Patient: sex M, age 47
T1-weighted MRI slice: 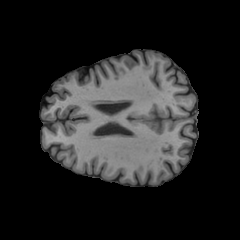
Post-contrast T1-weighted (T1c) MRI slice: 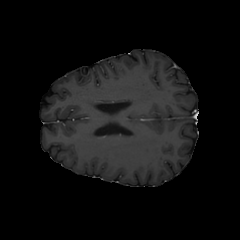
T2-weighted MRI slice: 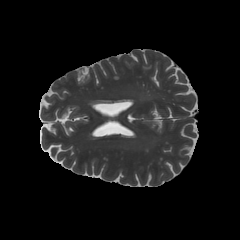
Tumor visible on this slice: no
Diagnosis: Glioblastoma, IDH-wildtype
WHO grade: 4